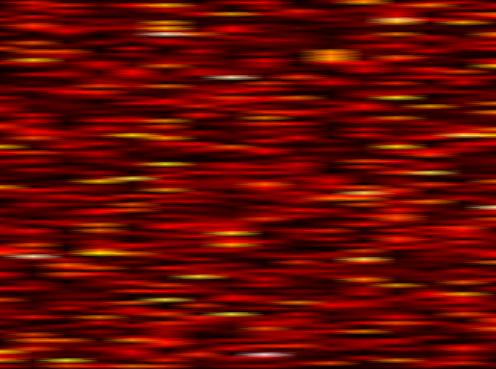
Label: OFDM